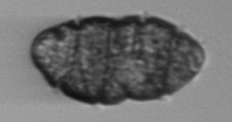
Label: Margalefidinium